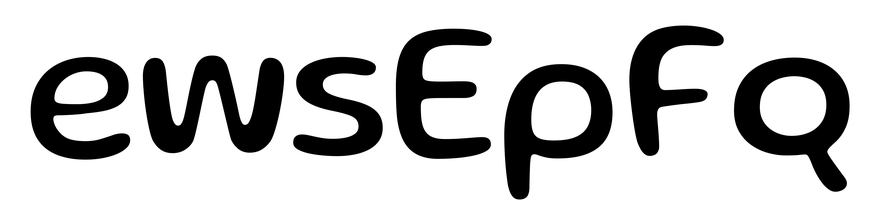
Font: Gluten_Regular